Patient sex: M
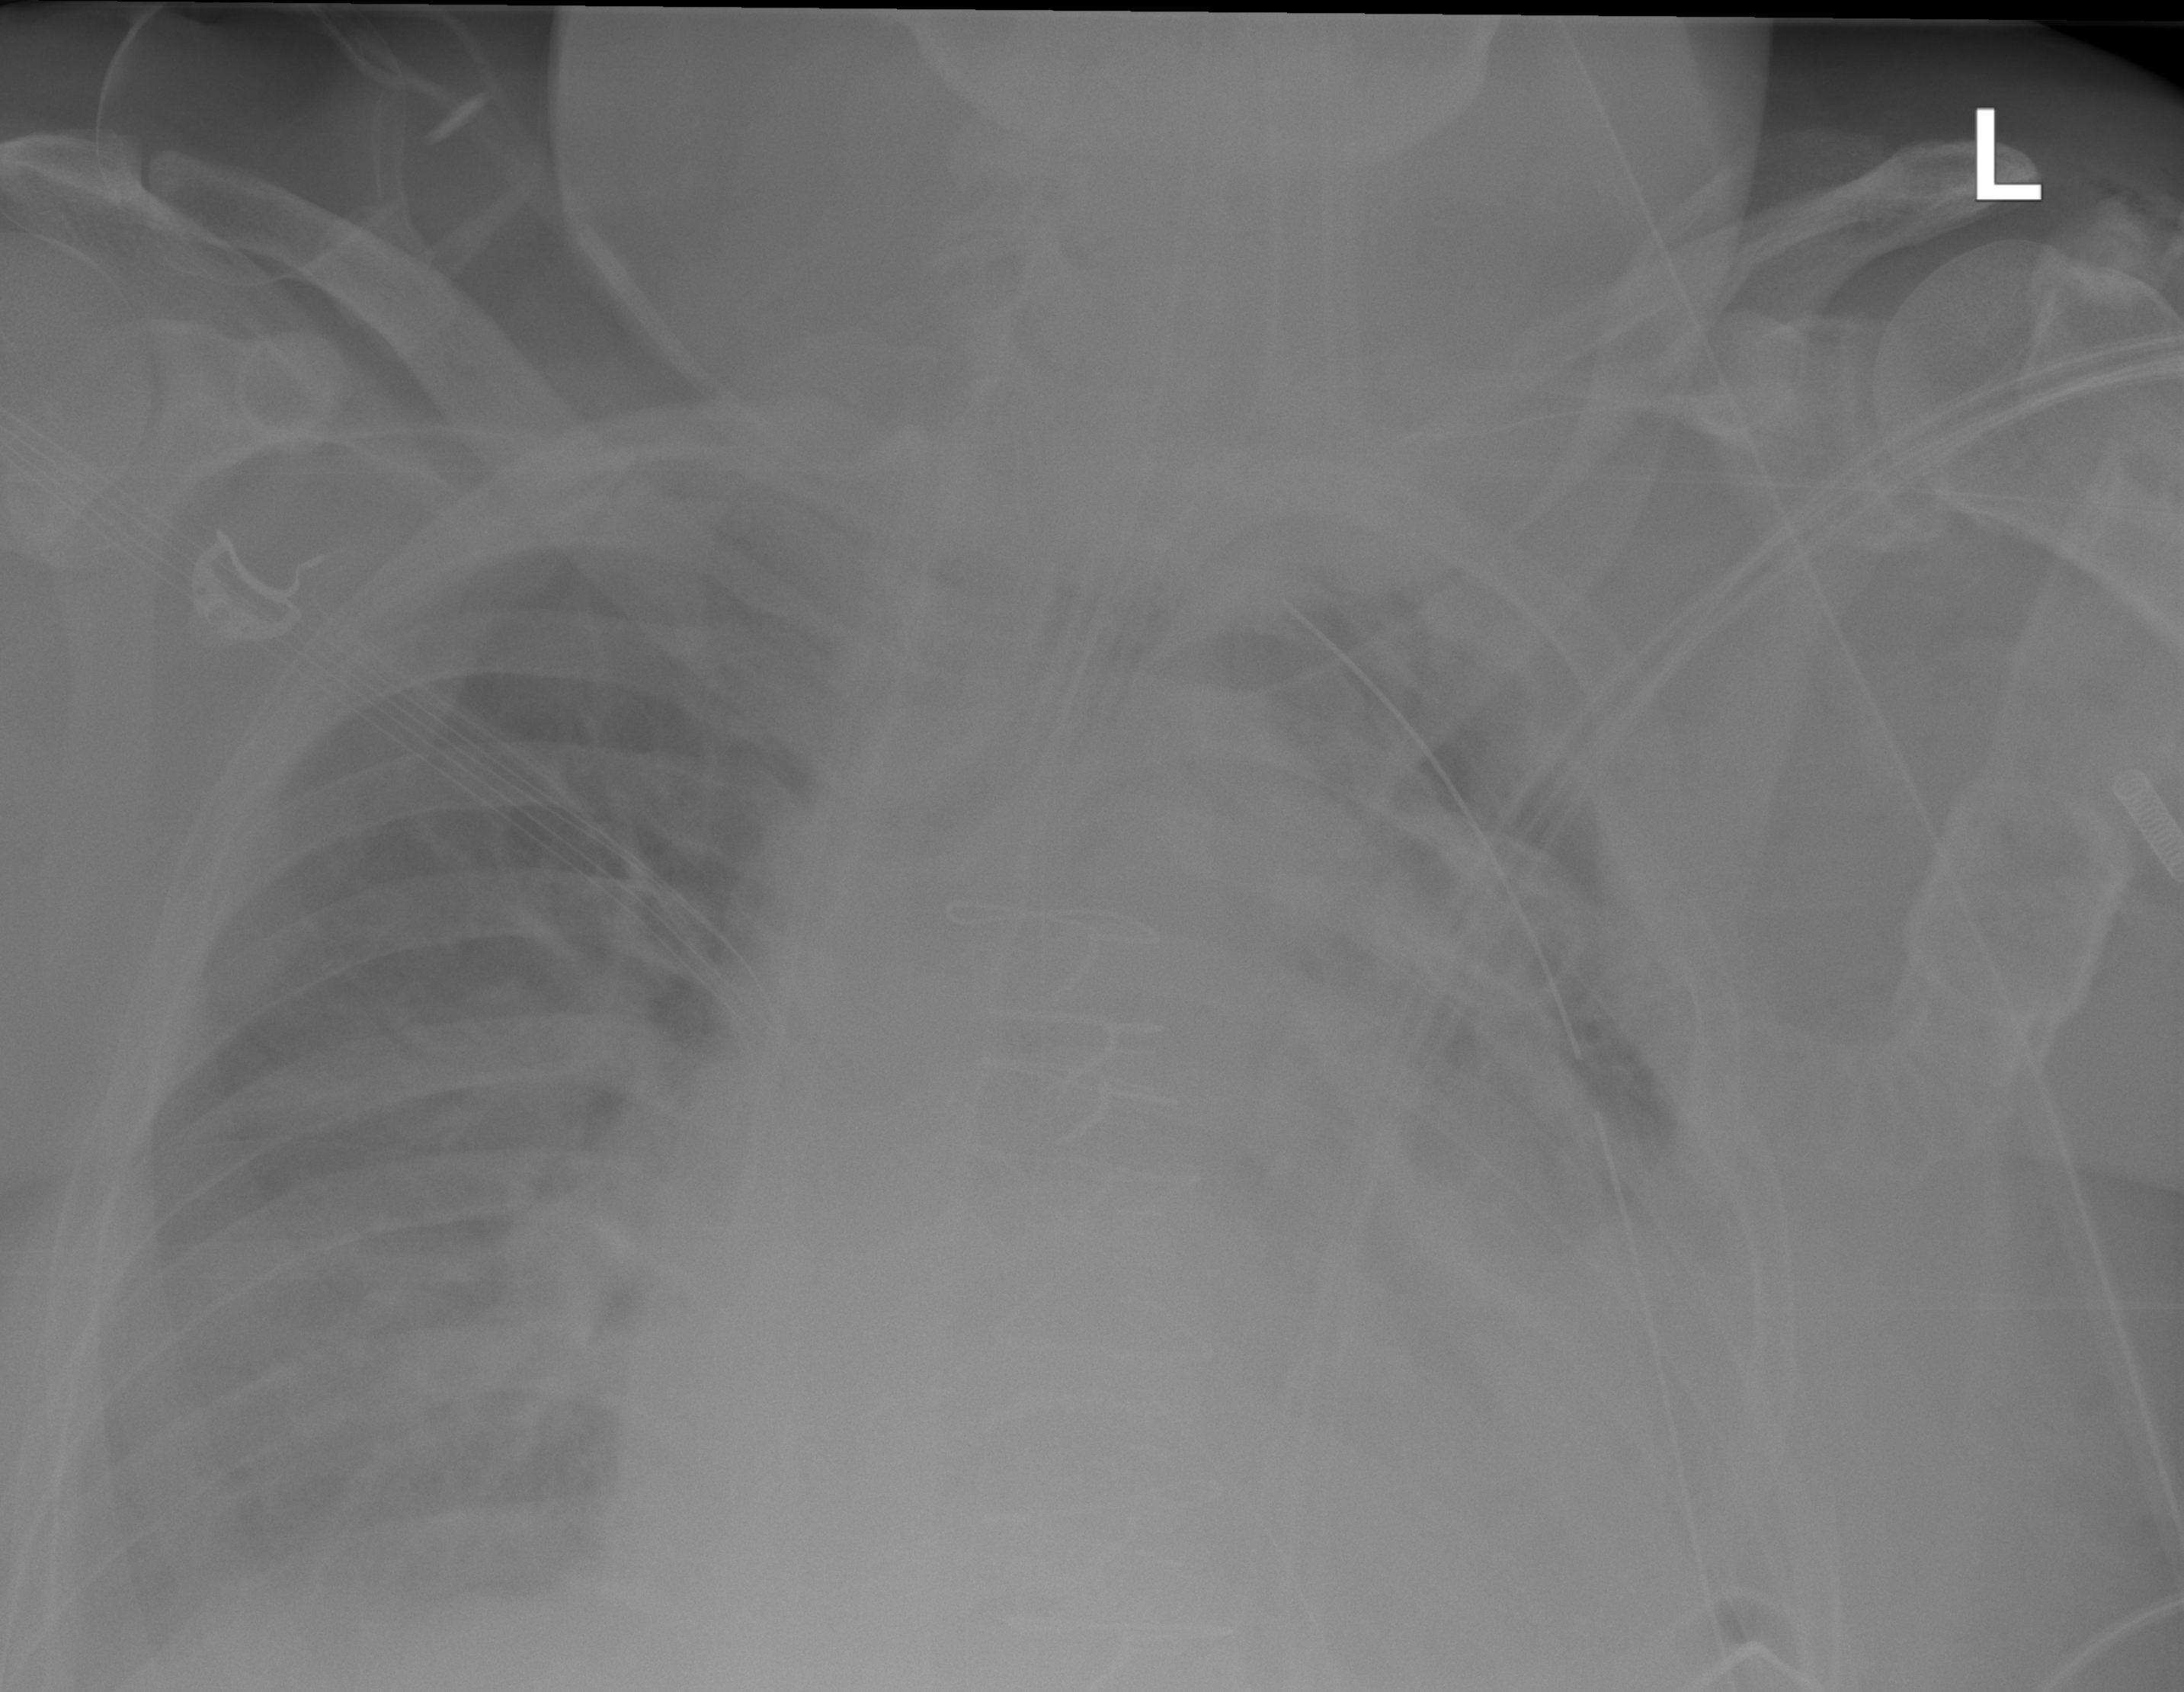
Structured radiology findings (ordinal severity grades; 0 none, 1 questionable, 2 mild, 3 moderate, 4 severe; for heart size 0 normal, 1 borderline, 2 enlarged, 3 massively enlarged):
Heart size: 2
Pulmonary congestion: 2
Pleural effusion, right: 3
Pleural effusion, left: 3
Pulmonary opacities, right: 0
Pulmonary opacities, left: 0
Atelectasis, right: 2
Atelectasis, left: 3